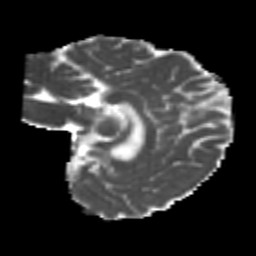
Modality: MD
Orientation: sagittal
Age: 26
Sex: female
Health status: healthy
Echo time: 0.074 s